Question: I'm working on a homework assignment for the Coursera Exploratory Data Analysis class, and this code creates the following image:
'''
qplot(year, Emissions, data=Baltimore_Data,
stat='summary', fun.y='sum', facets=.~type)
'''

I am trying to connect the dots, and I've been trying things like:
'''
+ geom_line()
'''
and
'''
+ geom_polygon()
'''
and lots of other things to no avail. For what it's worth, I already met the intent without the lines, I just wanted to make it prettier and it bothers me that I can't figure it out!
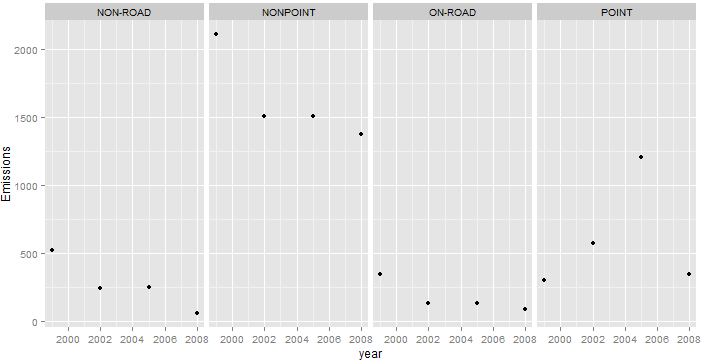
Answer: You need to aggregate outside of ggplot or use 'stat_summary' twice (which is somewhat wasteful for bigger datasets):
'''
ggplot(Baltimore_Data, aes(x = year, y= Emissions)) +
stat_summary(fun.y = sum, geom = "point") +
stat_summary(fun.y = sum, geom = "line") +
facet_grid(. ~ type)
'''
(Not tested because there is no reproducible example in the question.)